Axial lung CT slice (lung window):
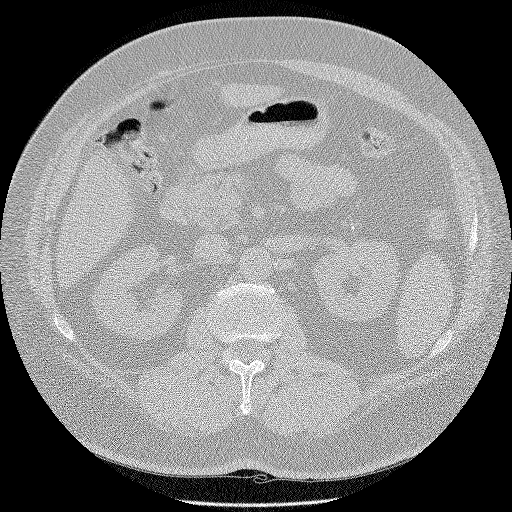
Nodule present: no